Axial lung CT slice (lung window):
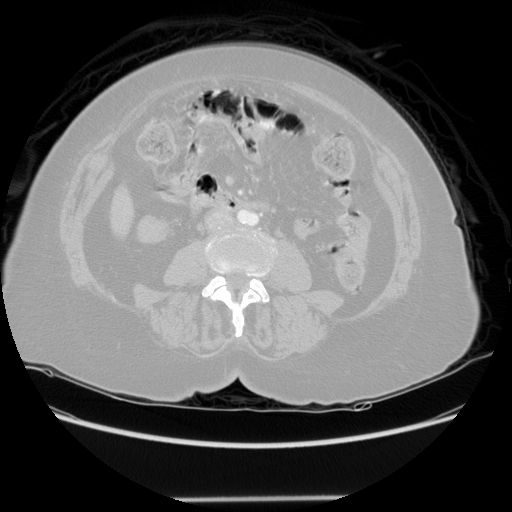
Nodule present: no